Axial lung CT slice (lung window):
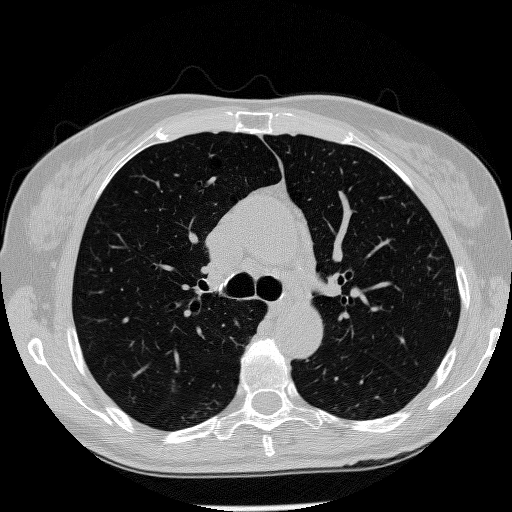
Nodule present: no